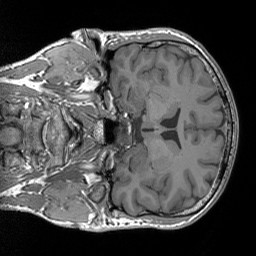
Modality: T1w
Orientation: coronal
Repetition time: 2 s
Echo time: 0.00252 s